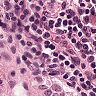
Metastatic tissue present: no